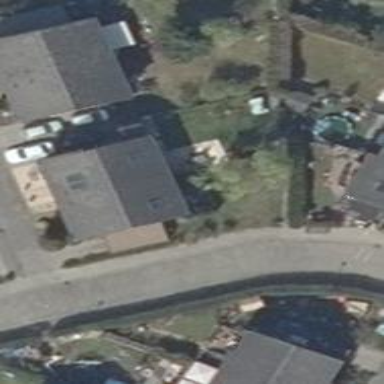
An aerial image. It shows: Semi-detached house with gabled roof.